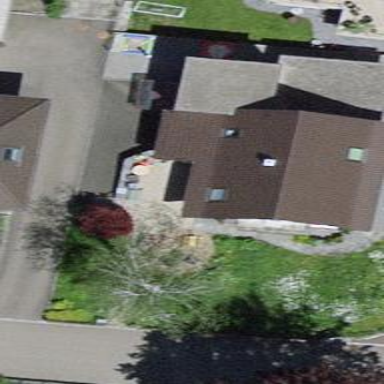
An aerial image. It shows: Detached building.